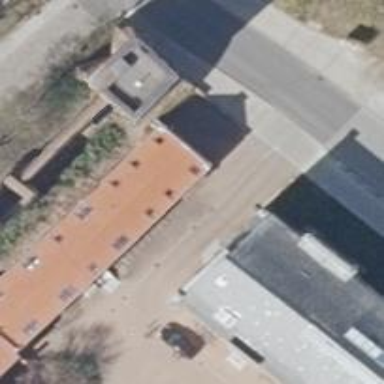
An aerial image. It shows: Restaurant.